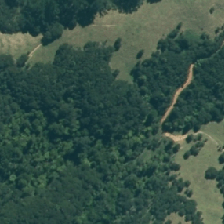
Land cover: manuka_kanuka